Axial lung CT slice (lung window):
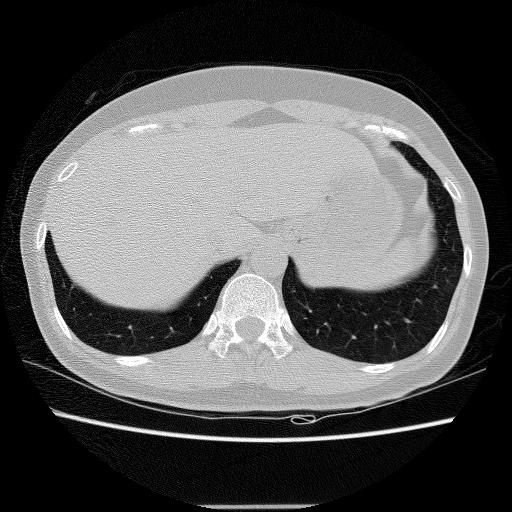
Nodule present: no